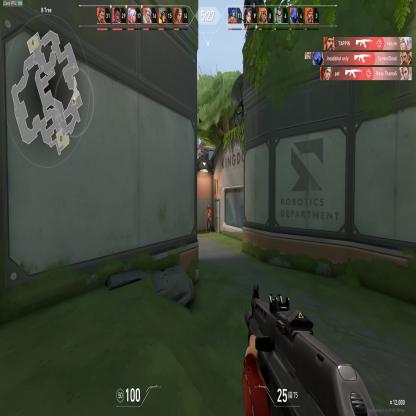
Label: enemy